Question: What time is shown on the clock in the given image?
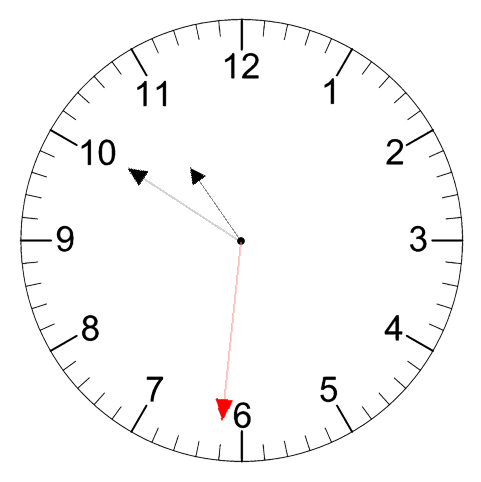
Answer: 10:50:31